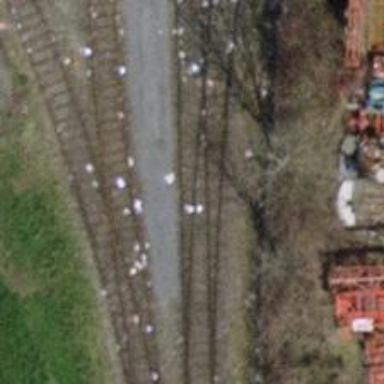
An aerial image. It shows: Single-track spur railway line.